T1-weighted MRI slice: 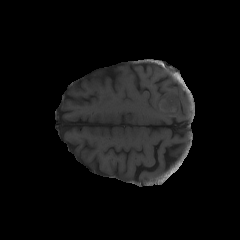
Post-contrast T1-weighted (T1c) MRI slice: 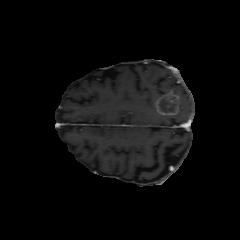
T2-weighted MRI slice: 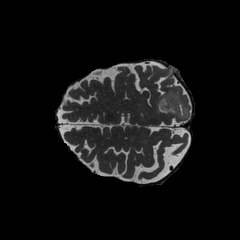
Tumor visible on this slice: yes